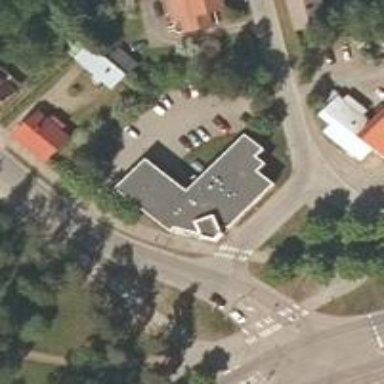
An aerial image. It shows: Veterinary facility.